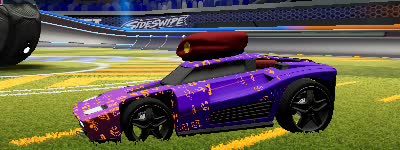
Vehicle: breakout